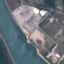
Land use / land cover class: River